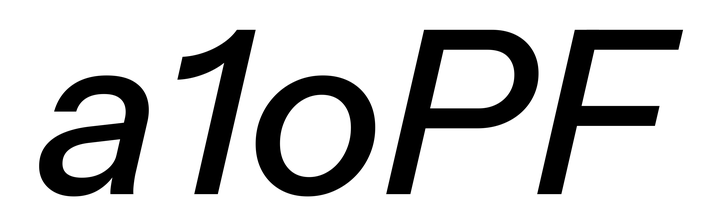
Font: InstrumentSans-Italic_Medium_Italic